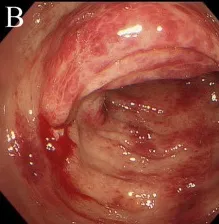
Colonoscopy shows oedema, erythema and bleeding ulcers from the ileocecal area to the sigmoid colon. Formation of the pseudomembrane and necrosis were not found. (B) transverse colon.
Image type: endoscopy (gi_endoscopy)